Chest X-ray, PA view. Patient: 60 years old, sex M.
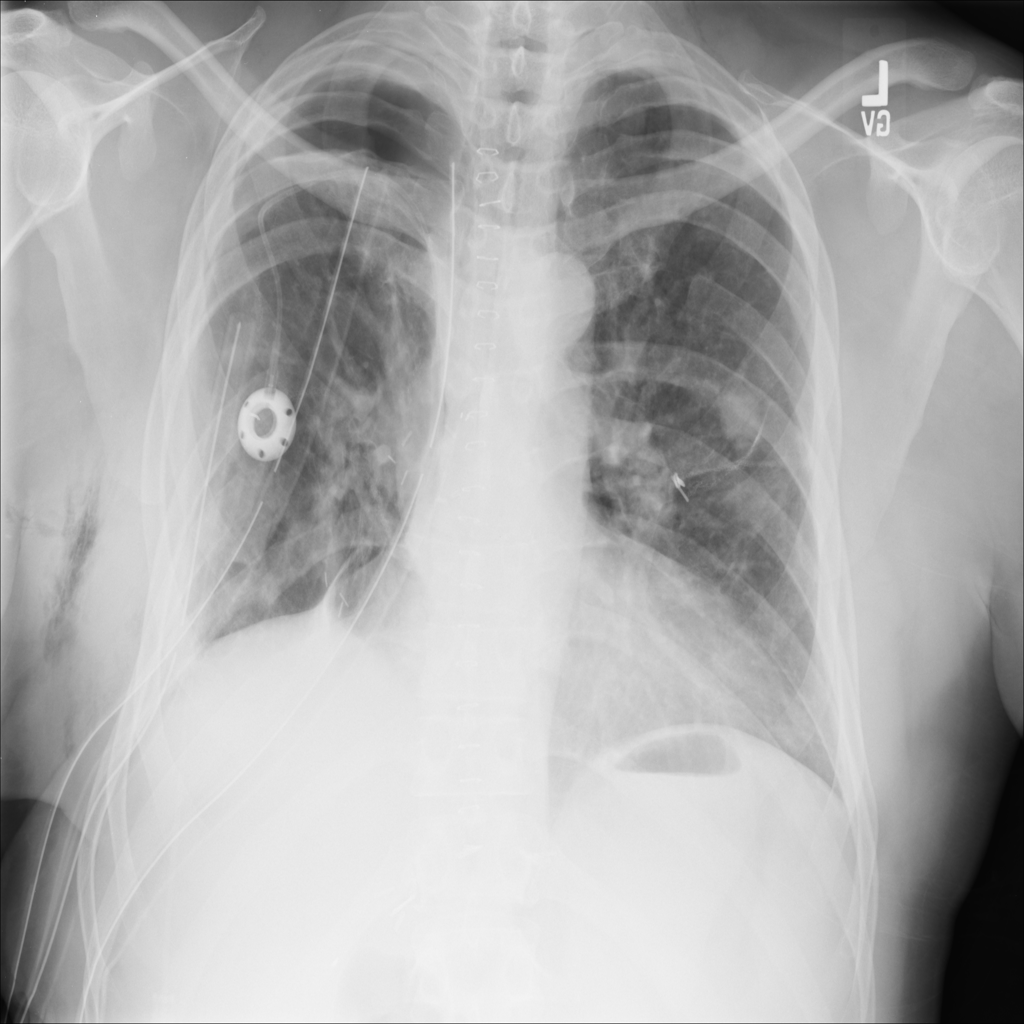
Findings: Nodule, Pneumothorax